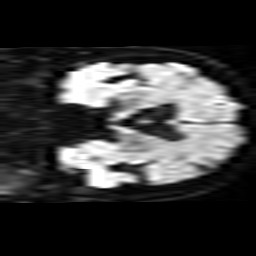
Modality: TRACE
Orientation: coronal
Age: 84
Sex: male
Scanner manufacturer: philips
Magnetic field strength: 1.5 T
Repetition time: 4.821 s
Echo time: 0.07764 s